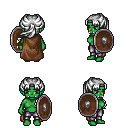
a pixel art fantasy rpg character, female body template, orc, green skin, brown cape, metal pants, white princess hairstyle, shield, four views (front, back, left, right), 2x2 character sprite sheet, small pixel art, hard edges, no anti-aliasing